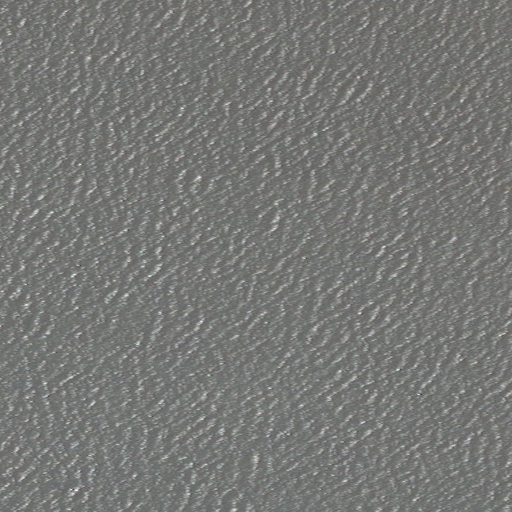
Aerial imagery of bar in Alaska named Jumbo Rock containing only unknown